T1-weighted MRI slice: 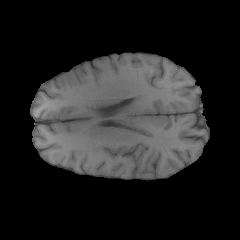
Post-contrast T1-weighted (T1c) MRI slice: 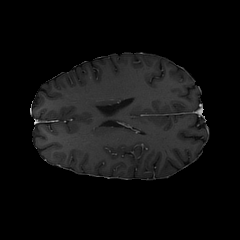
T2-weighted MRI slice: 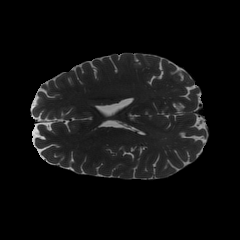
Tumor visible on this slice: no